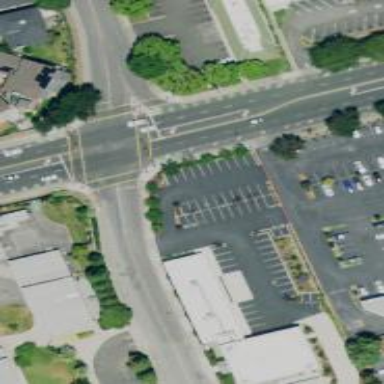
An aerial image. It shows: Solid stop line on the road marking.